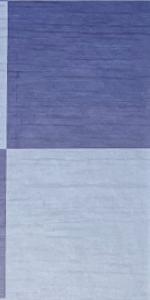
Label: Empty